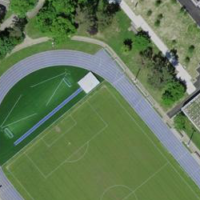
EUNIS habitat code: 53
Species observed at this site:
Cornu aspersum